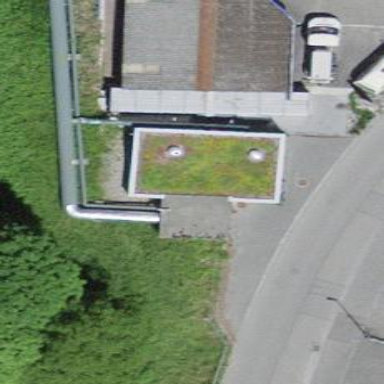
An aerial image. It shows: Flat-roofed service building.